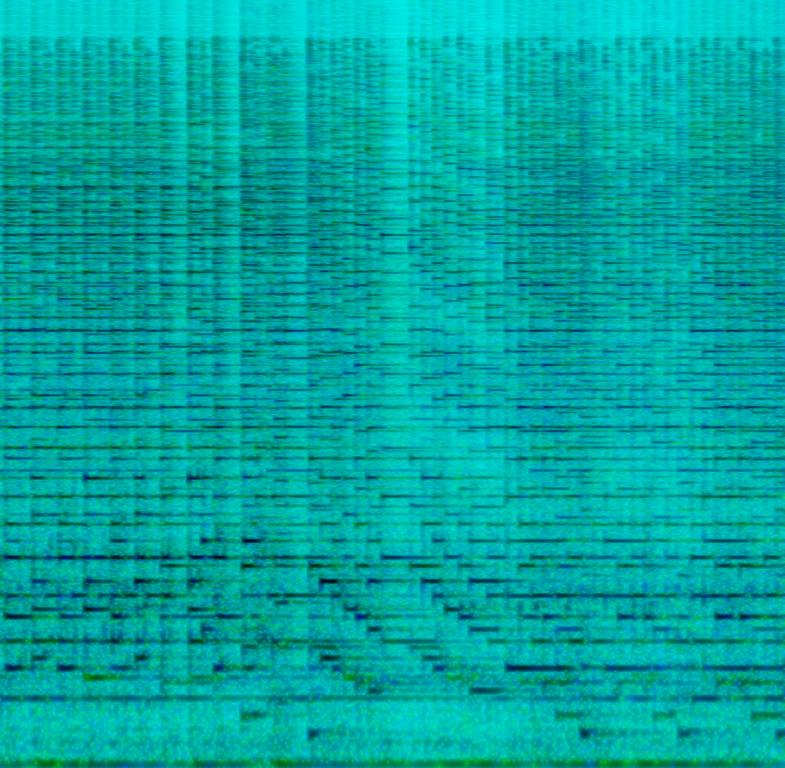
The low quality recording features a widely spread harpsichord melody. The recording is a bit noisy and it sounds emotional and passionate.